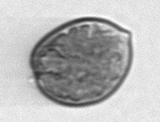
Label: Prorocentrum